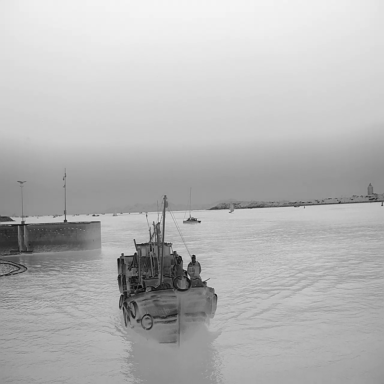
There are four bulk_carriers in the infrared image.